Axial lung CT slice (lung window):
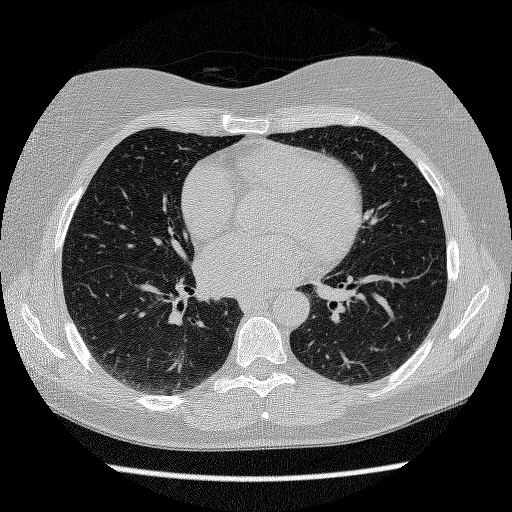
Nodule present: no